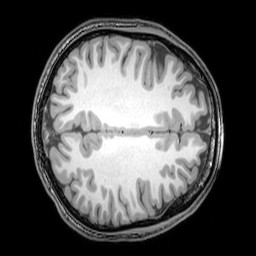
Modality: T1w
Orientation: axial
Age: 24
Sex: male
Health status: healthy
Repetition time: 0.081 s
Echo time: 0.037 s